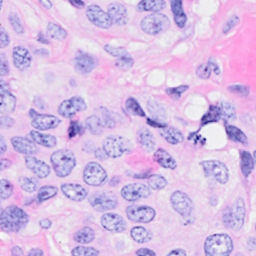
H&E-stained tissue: Breast